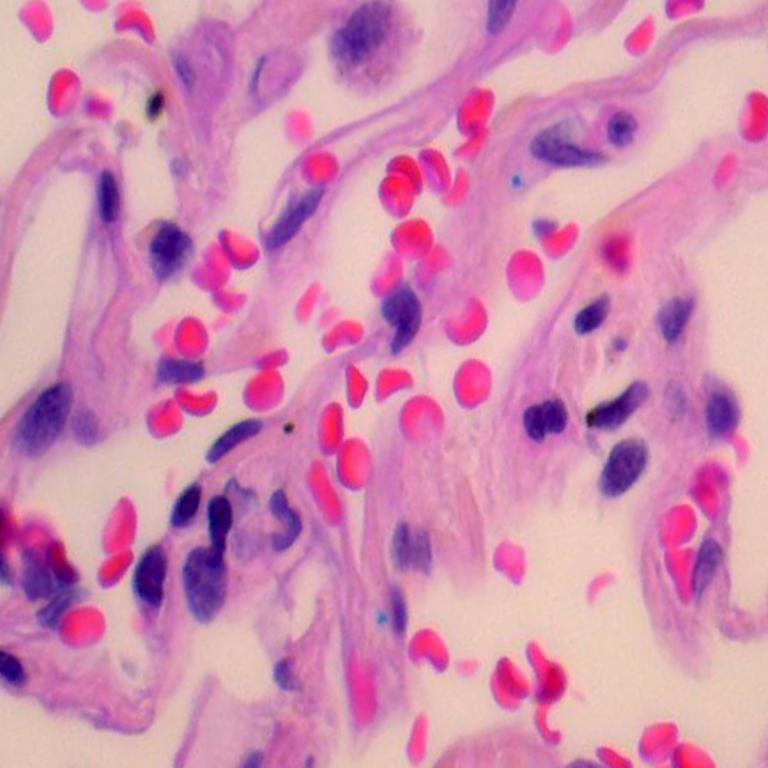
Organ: lung
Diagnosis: benign